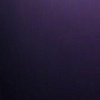
Label: space